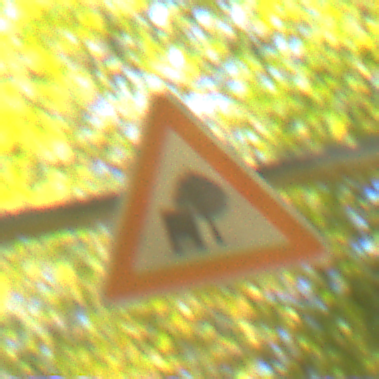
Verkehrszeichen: UnzureichendesLichtraumprofil
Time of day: SunriseSunset
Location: Outdoor (Nature)
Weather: PartlyCloudy
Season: NotSpecified
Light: Natural